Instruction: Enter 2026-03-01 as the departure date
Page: home
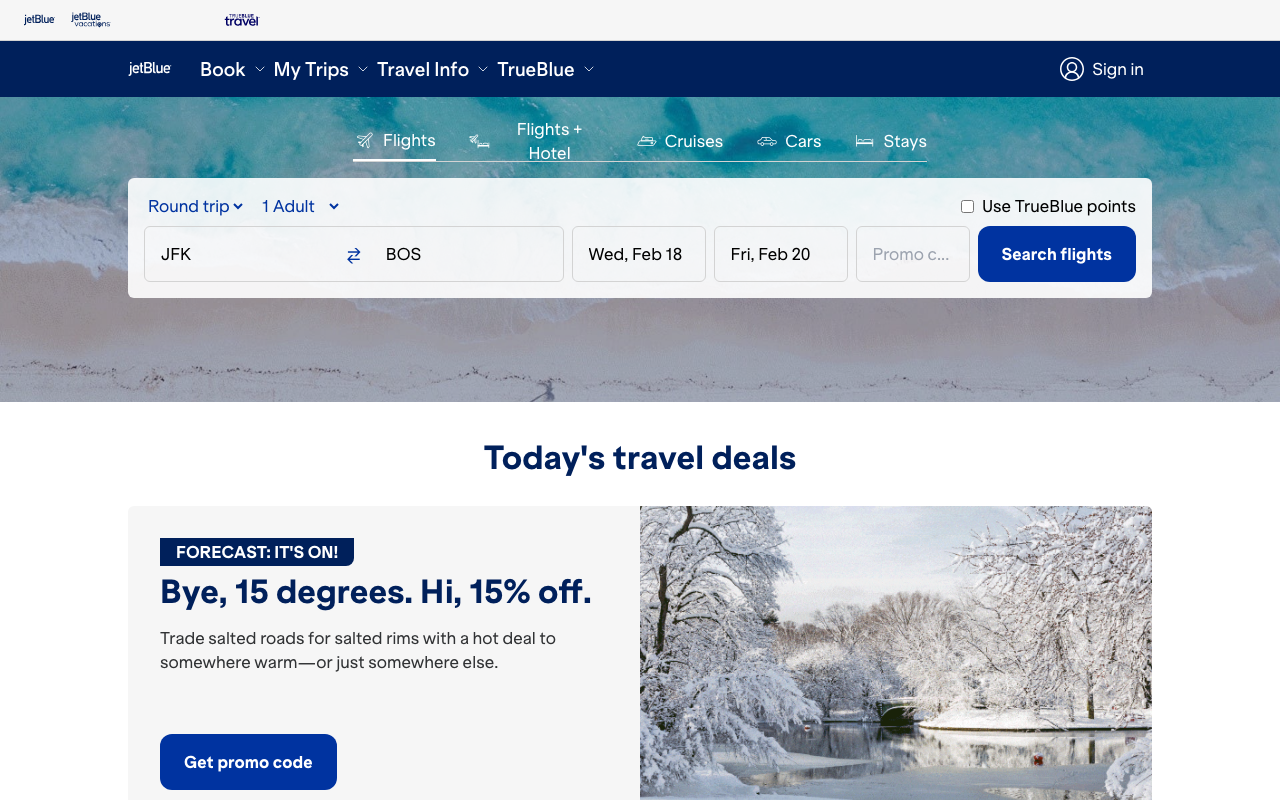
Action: type